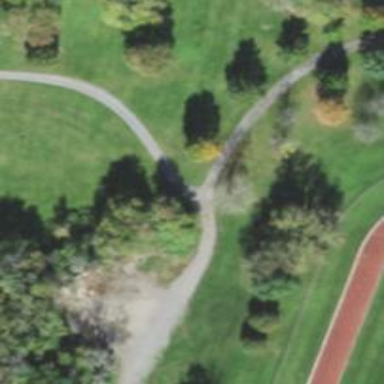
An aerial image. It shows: Disc golf hole.